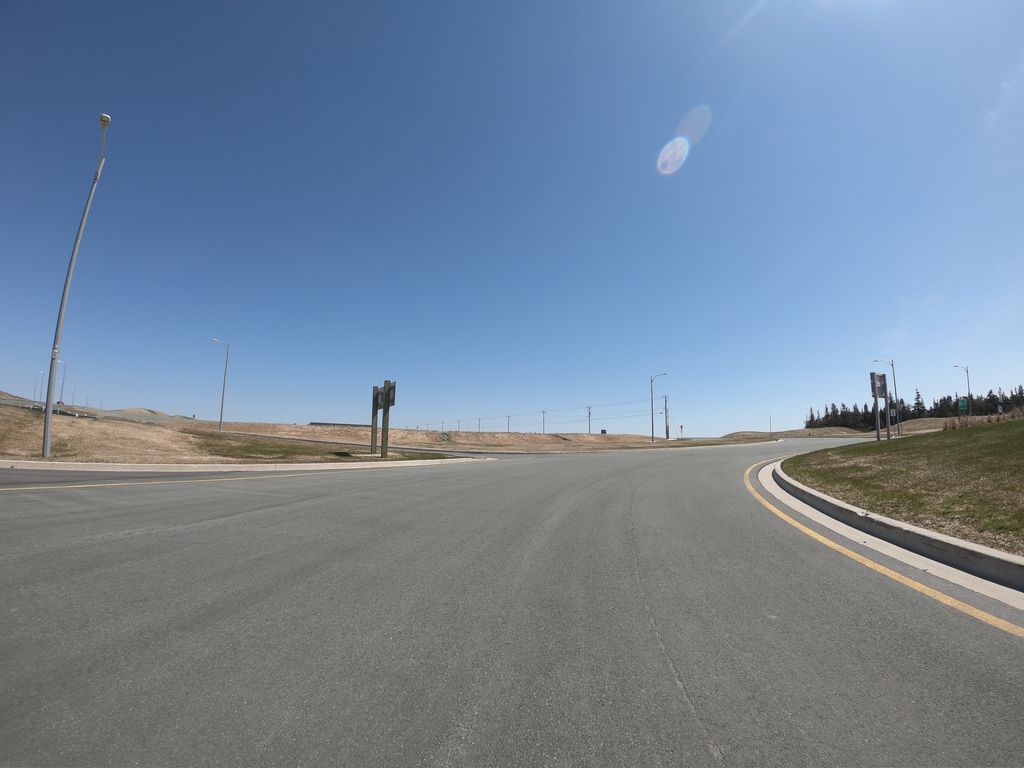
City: st_johns